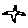
Label: bird